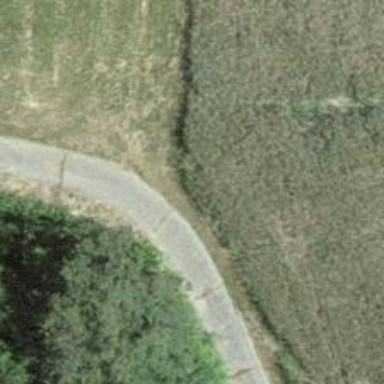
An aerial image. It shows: Track road with grade4 tracktype.